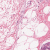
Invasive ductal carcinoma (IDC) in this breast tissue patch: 0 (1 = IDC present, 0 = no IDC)